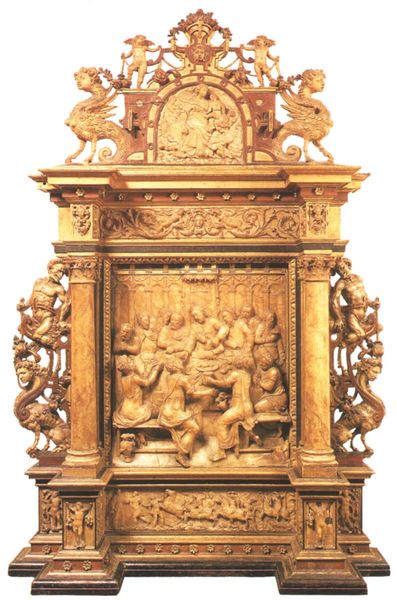
Titel: Tragaltar mit Darstellungen des letzten Abendmahls
Standort: Troyes, S. Pantaléon (EU - F); Herstellungsort: Mecheln (EU - B)
Schlagwörter: mann, menschen, braun, holz, marmor, szene, säulen, tisch, bibel, sockel, gold, skulptur, relief, essen, hoch, geschirr, mahl, mahlzeit, altar, schnitzerei, fries, jesus, abendmahl, jünger, jerusalem, verzierungen, aufsatz, monument, monster, letztes abendmahl, bibelszene, holzschnitzerei, bak